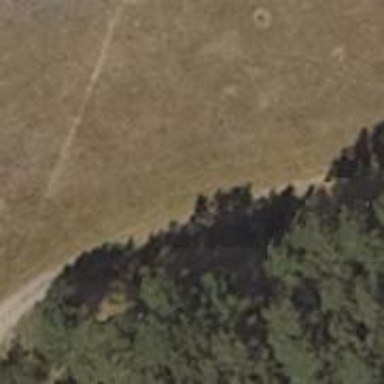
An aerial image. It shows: Sandy track with grade4 tracktype.